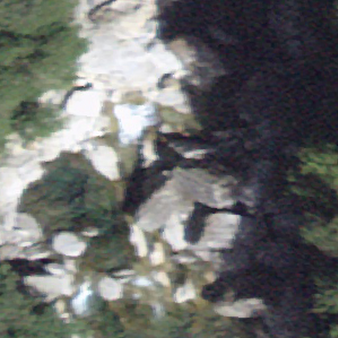
Label: bouldering_area